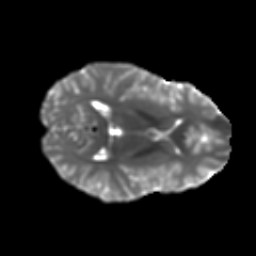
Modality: T2w
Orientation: axial
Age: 20
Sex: male
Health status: ill
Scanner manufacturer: ge
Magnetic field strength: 3 T
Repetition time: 6.752 s
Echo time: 0.079 s